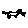
Label: cat